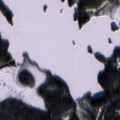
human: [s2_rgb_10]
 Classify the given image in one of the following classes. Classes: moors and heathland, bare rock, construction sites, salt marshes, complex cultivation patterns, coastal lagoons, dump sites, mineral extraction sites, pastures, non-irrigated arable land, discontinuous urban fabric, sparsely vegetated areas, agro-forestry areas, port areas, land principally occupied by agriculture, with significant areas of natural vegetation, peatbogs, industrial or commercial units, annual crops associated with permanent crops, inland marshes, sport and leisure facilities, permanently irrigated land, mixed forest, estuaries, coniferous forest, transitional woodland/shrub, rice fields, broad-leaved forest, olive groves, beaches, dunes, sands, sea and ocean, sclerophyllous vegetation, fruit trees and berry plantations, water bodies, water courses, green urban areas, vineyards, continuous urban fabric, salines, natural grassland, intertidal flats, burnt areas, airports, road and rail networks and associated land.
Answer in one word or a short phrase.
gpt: coniferous forest, water bodies